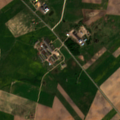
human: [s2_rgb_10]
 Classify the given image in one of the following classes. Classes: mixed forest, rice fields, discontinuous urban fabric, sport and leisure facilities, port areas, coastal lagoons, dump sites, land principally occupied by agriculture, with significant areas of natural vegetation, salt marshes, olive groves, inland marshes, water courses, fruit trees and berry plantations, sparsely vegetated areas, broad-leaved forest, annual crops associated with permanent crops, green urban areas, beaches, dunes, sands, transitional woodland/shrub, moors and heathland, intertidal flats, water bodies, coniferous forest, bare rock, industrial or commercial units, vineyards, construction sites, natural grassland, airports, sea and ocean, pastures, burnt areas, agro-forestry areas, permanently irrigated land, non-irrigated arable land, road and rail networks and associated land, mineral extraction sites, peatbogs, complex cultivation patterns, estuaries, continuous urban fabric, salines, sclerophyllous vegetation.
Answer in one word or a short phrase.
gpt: discontinuous urban fabric, industrial or commercial units, non-irrigated arable land, complex cultivation patterns